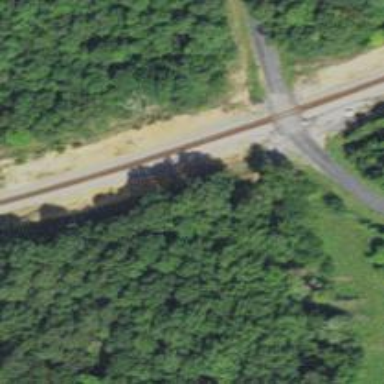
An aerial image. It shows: Railway track.